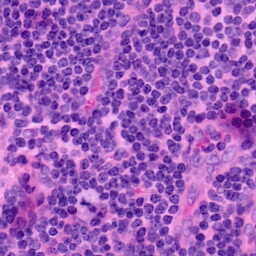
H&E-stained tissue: LymphNode